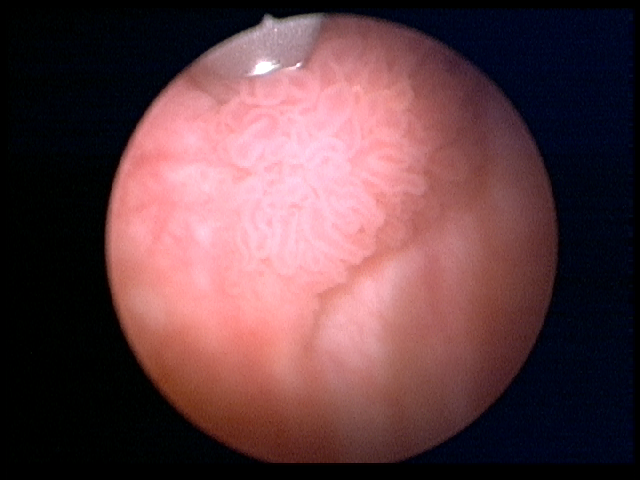
Modality: WLC
Class: Malignant
Subclass: LowGradePapillary
Lesion: Multifocal
Multifocal: 2 to 7
Stage: Ta
Morphology: Papillary
Bladder cancer association: Yes